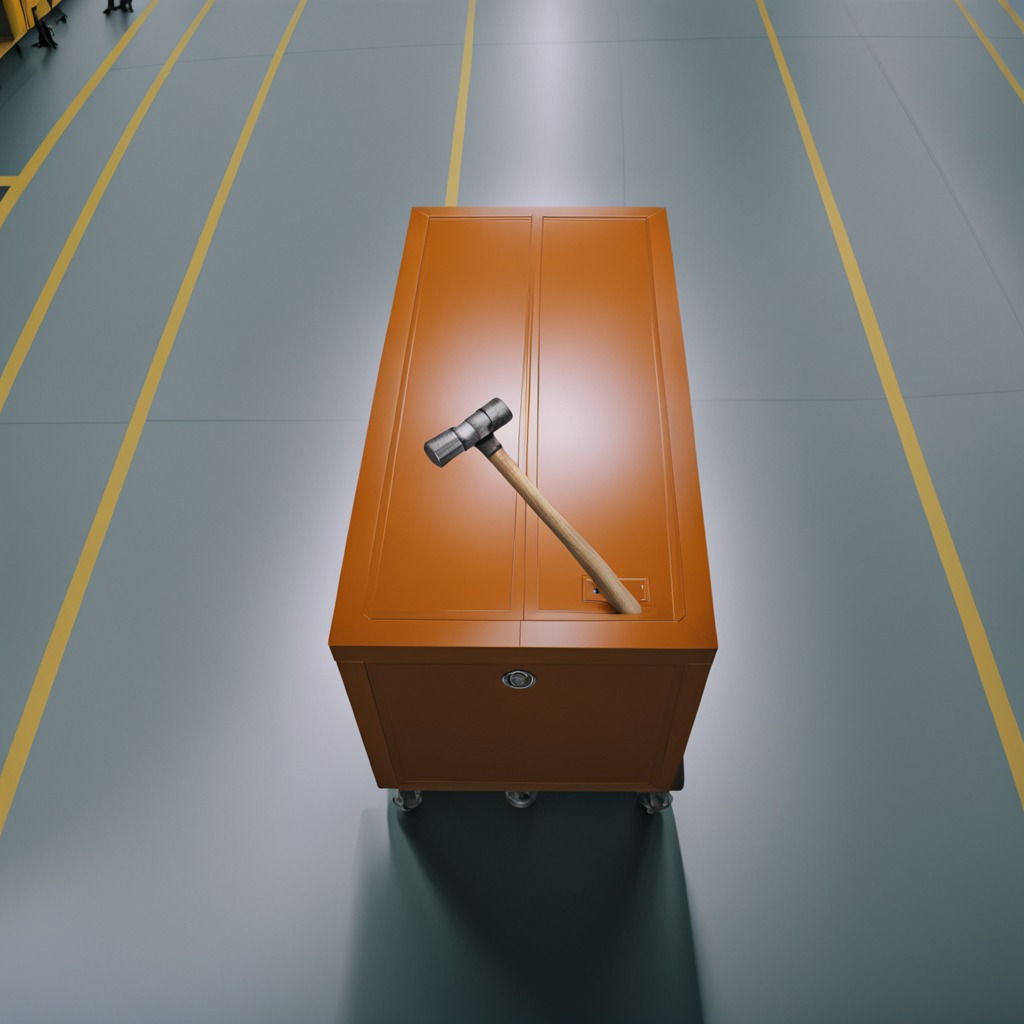
A hammer lies on the toolbox surface in an airplane hangar workshop 8K.